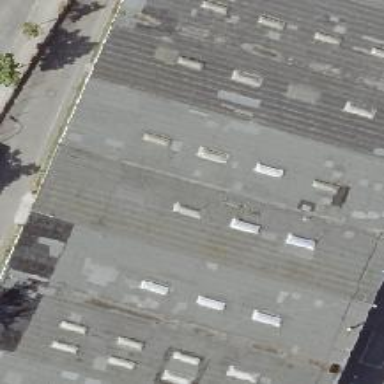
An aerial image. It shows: Industrial building.